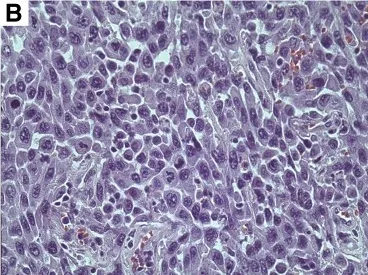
(B) High power magnification demonstrating hyperchromatic and pleomorphic spindle cells representing sarcomatoid carcinoma.
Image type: pathology (h&e)